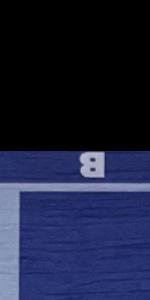
Label: Empty